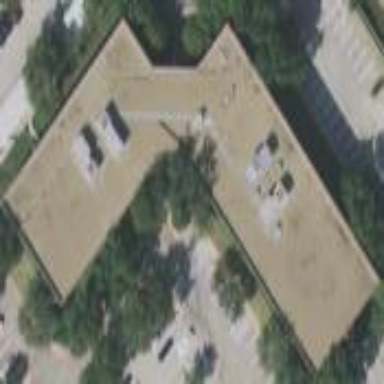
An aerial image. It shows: Commercial building.